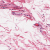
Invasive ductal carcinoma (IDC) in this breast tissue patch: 0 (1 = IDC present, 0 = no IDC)